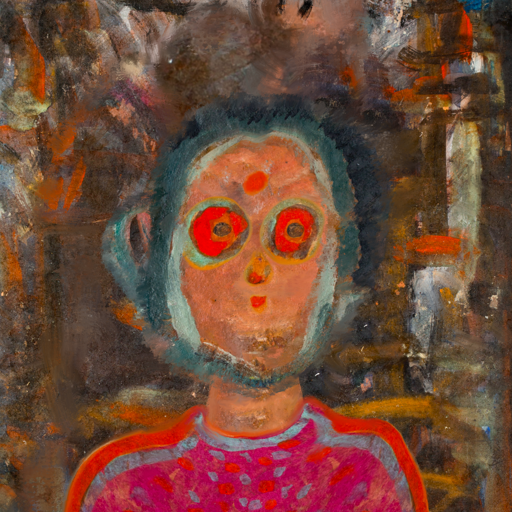
Background: GypsyQueen, Head And Neck Front: Boggyland, Face Front: Sisters, Bust: Sisters, Hair Front: Boggyland, Head Accessory: Blank, Second Necklace: Blank, Necklace: Blank, Baby: Blank